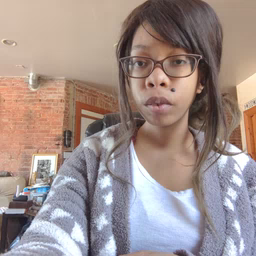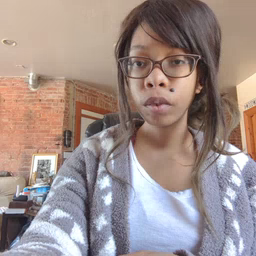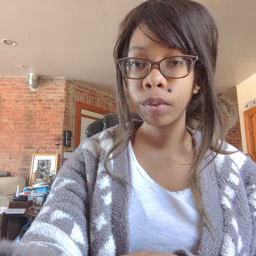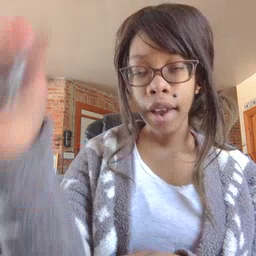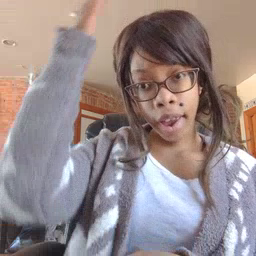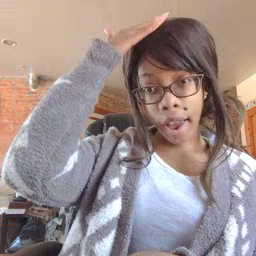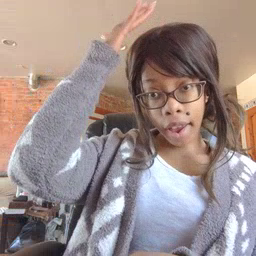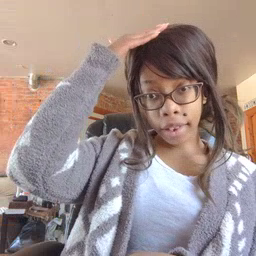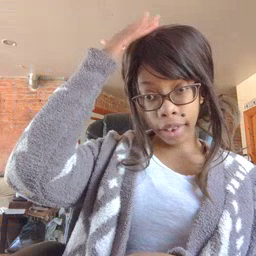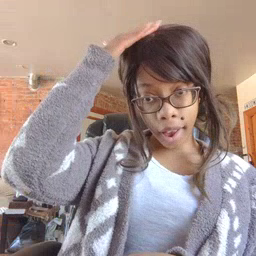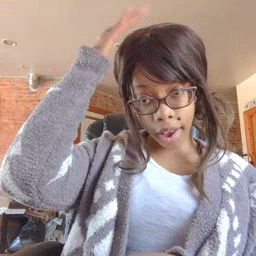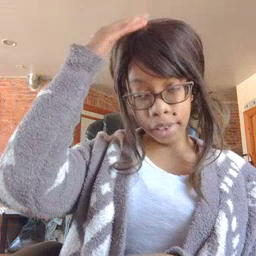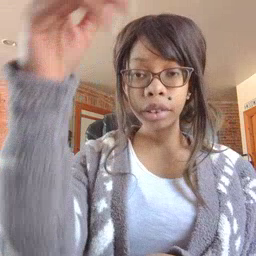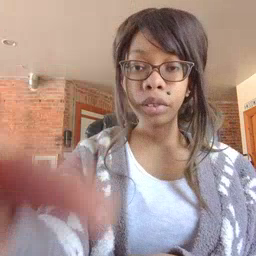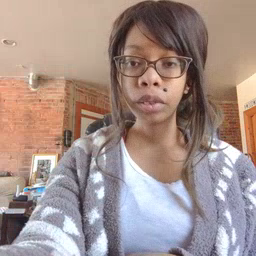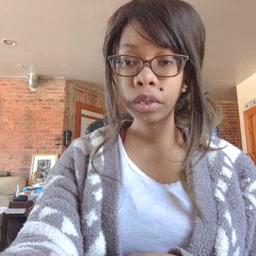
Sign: hat